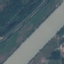
Land use / land cover: River